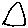
Label: triangle